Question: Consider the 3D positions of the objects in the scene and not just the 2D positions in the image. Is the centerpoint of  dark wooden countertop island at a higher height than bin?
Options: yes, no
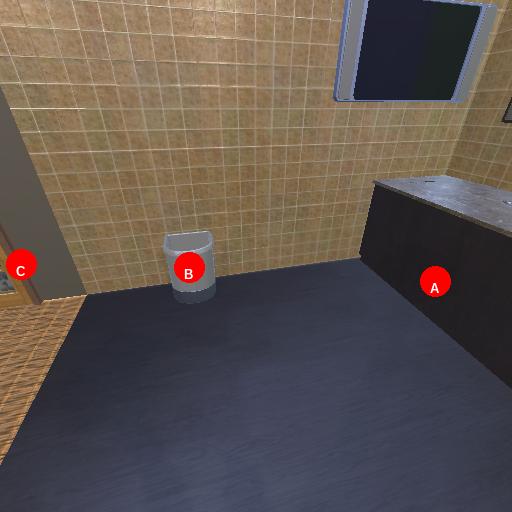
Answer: yes